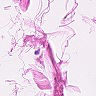
Metastatic tissue present: no